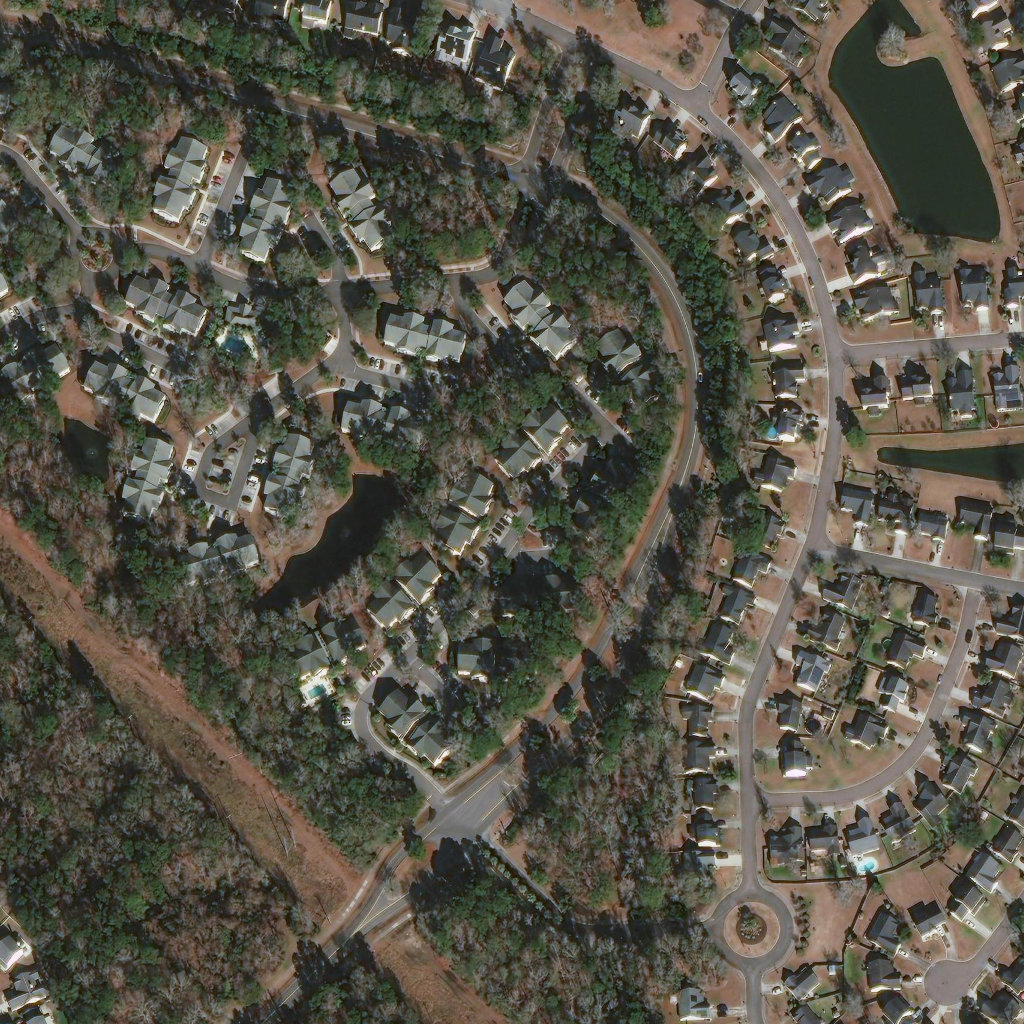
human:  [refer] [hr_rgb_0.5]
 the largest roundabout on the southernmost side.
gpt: <box>[[68, 85, 78, 95, 0]]</box>

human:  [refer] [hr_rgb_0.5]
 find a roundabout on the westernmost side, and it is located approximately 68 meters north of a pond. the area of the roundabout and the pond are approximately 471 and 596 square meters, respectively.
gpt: <box>[[6, 22, 12, 27, 0]]</box>

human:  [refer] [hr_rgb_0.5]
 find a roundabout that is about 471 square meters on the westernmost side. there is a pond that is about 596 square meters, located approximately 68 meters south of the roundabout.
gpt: <box>[[6, 22, 12, 27, 0]]</box>